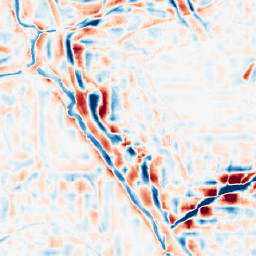
Category: wavelet
Decomposition family: wavelet_reverse_biorthogonal
Decomposition parameters: wavelet: rbio4.4
level: 4
Upsampling method: area
Upsampling parameters: scale: 2
Upsampling scale: 2